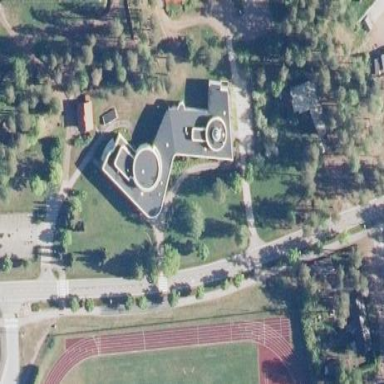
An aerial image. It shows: School building.